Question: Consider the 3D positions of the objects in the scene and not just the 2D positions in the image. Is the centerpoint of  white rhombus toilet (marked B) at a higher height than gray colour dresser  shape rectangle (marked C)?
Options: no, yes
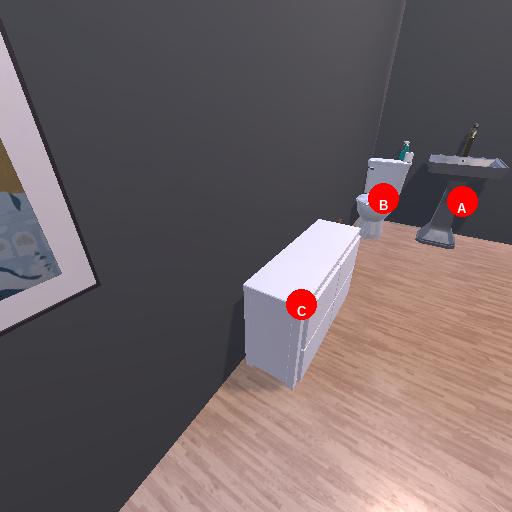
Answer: no